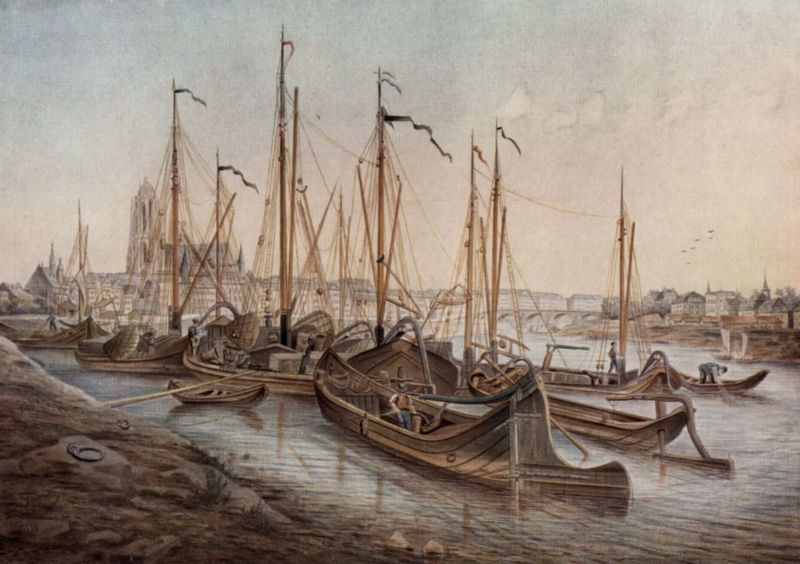
Titel: Frankfurt am Main, Mainschelche
Künstler: Julius Christoph Anton Eymer
Standort: Frankfurt (am Main)
Institution: Historisches Museum
Schlagwörter: blau, gemälde, himmel, mann, meer, wasser, weiß, wolken, fluss, grün, kirchturm, landschaft, menschen, ocker, sand, see, stadt, ufer, abend, braun, fenster, frankreich, grau, hell, hintergrund, holz, hut, männer, schwarz, gebäude, gras, haus, wolke, beige, malerei, stein, steine, holland, gräser, häuser, morgen, spiegelung, vögel, wind, brücke, büsche, gewässer, kirche, sträucher, land, england, boot, boote, kahn, paddel, ruder, turm, küste, schiff, schiffe, segel, segelboot, segelschiffe, fahnen, fassade, italien, fahne, fischer, flagge, mast, schiffer, segelschiff, dächer, dunst, sonnenuntergang, rind, hafen, kähne, kai, masten, seile, treppe, ausleger, ruderboot, metall, balken, ring, anlegen, segelboote, takelage, taue, vor anker, stadtrand, türme, dom, schwarm, brett, wimpel, kathedrale, seefahrt, ankern, wolkne, flaggen, flotte, fähnchen, maste, seefahrer, waser, anlegestelle, angler, festland, hafenstadt, beiboot, staken, einmaster, köln, eisenring, holzboote, statd, öse, steuer, wond, steuerruder, bootsführer, hafebstadt, seestadt, massten, schiffsmänner, beibooot